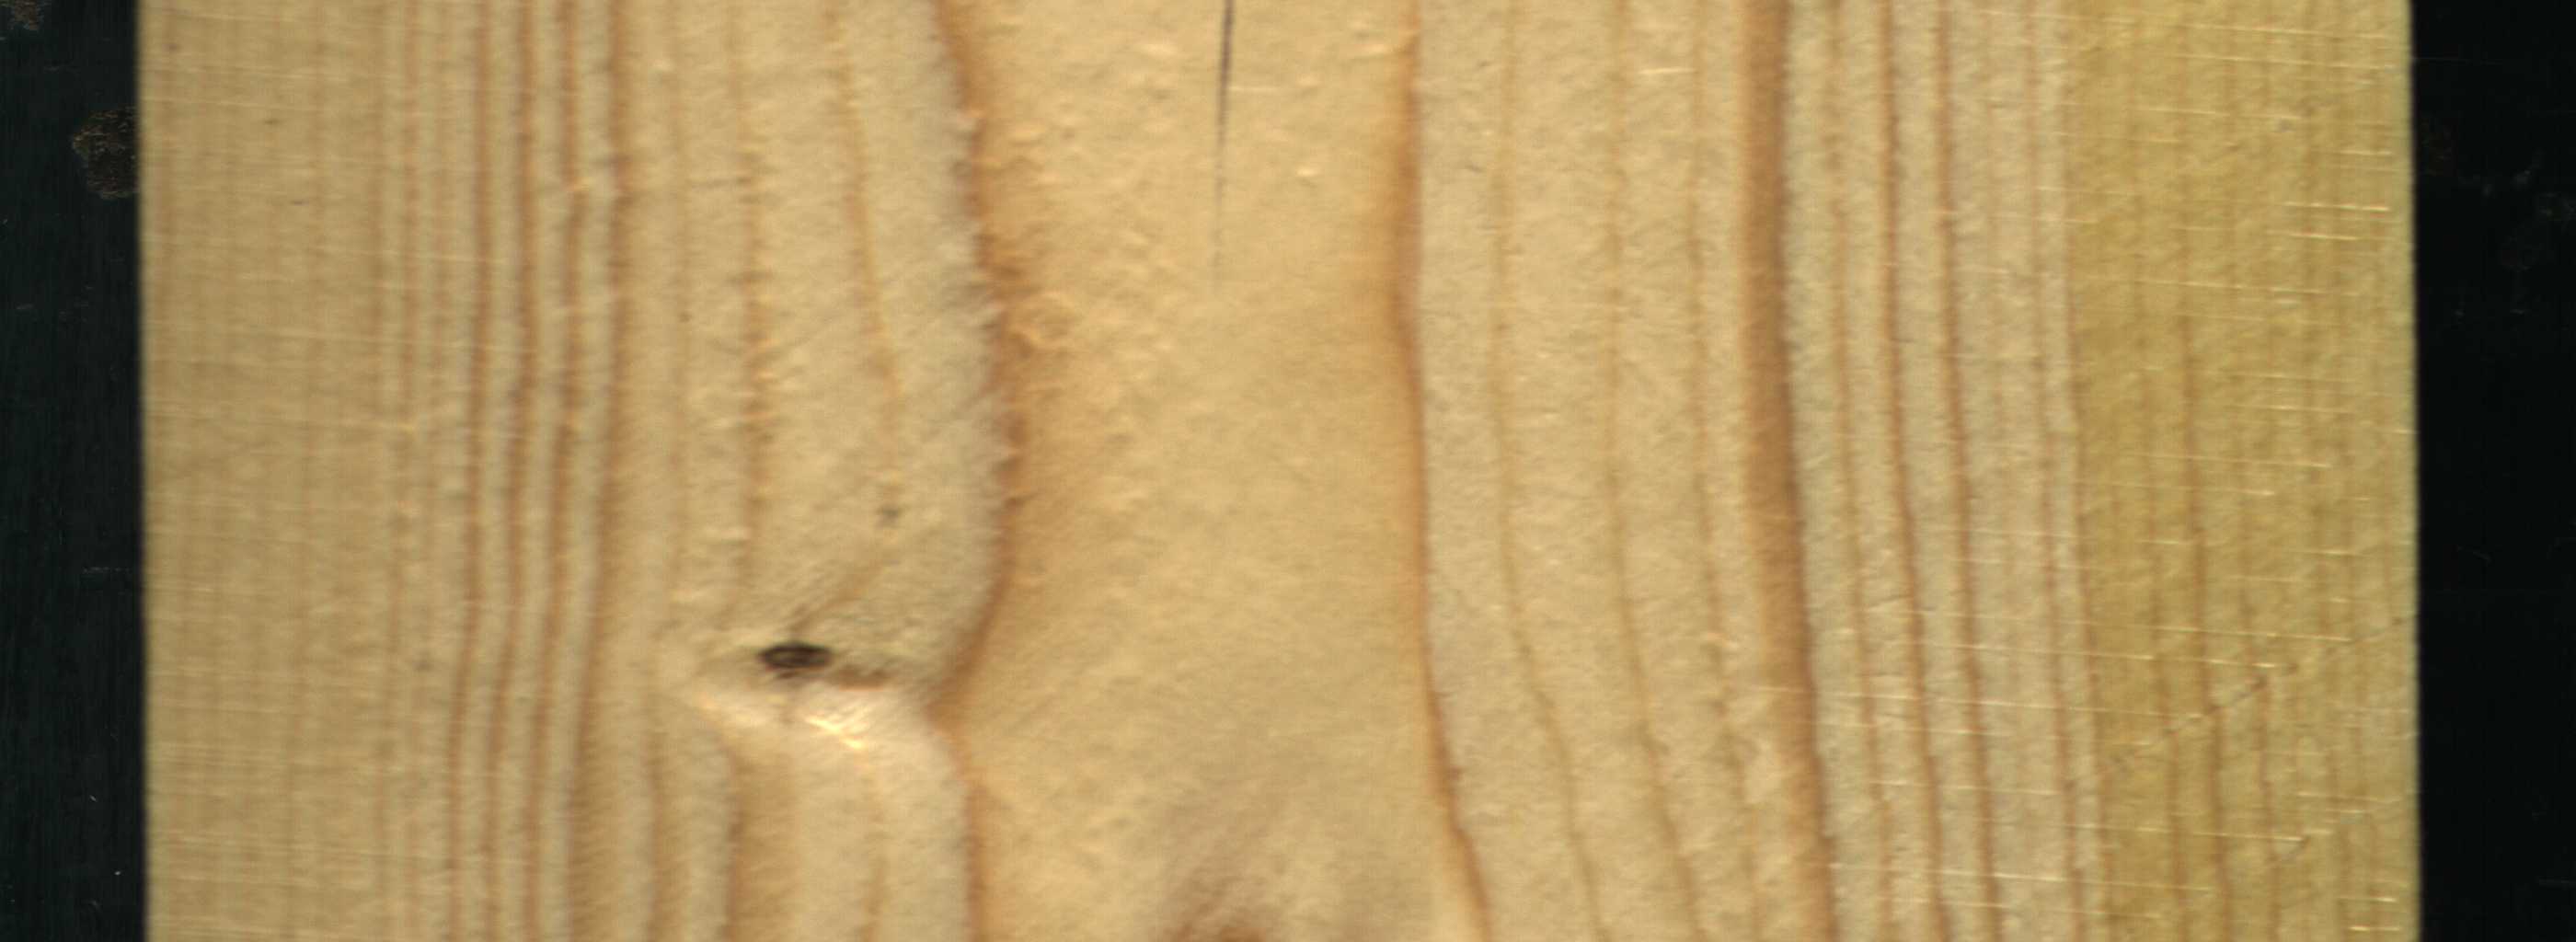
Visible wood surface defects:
Crack
Dead_Knot